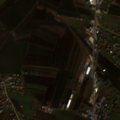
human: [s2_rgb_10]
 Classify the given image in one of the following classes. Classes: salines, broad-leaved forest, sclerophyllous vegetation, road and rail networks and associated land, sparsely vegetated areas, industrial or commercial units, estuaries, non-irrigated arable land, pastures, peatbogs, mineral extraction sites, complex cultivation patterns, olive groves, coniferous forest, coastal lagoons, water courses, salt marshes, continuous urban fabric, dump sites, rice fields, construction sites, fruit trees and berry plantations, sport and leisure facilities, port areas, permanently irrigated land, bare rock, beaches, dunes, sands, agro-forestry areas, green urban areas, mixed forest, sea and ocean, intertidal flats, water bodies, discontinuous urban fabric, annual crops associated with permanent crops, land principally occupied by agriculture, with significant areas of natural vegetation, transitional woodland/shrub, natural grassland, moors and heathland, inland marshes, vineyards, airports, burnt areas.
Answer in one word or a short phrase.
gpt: discontinuous urban fabric, industrial or commercial units, non-irrigated arable land, pastures, complex cultivation patterns